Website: lowes
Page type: order-tracking
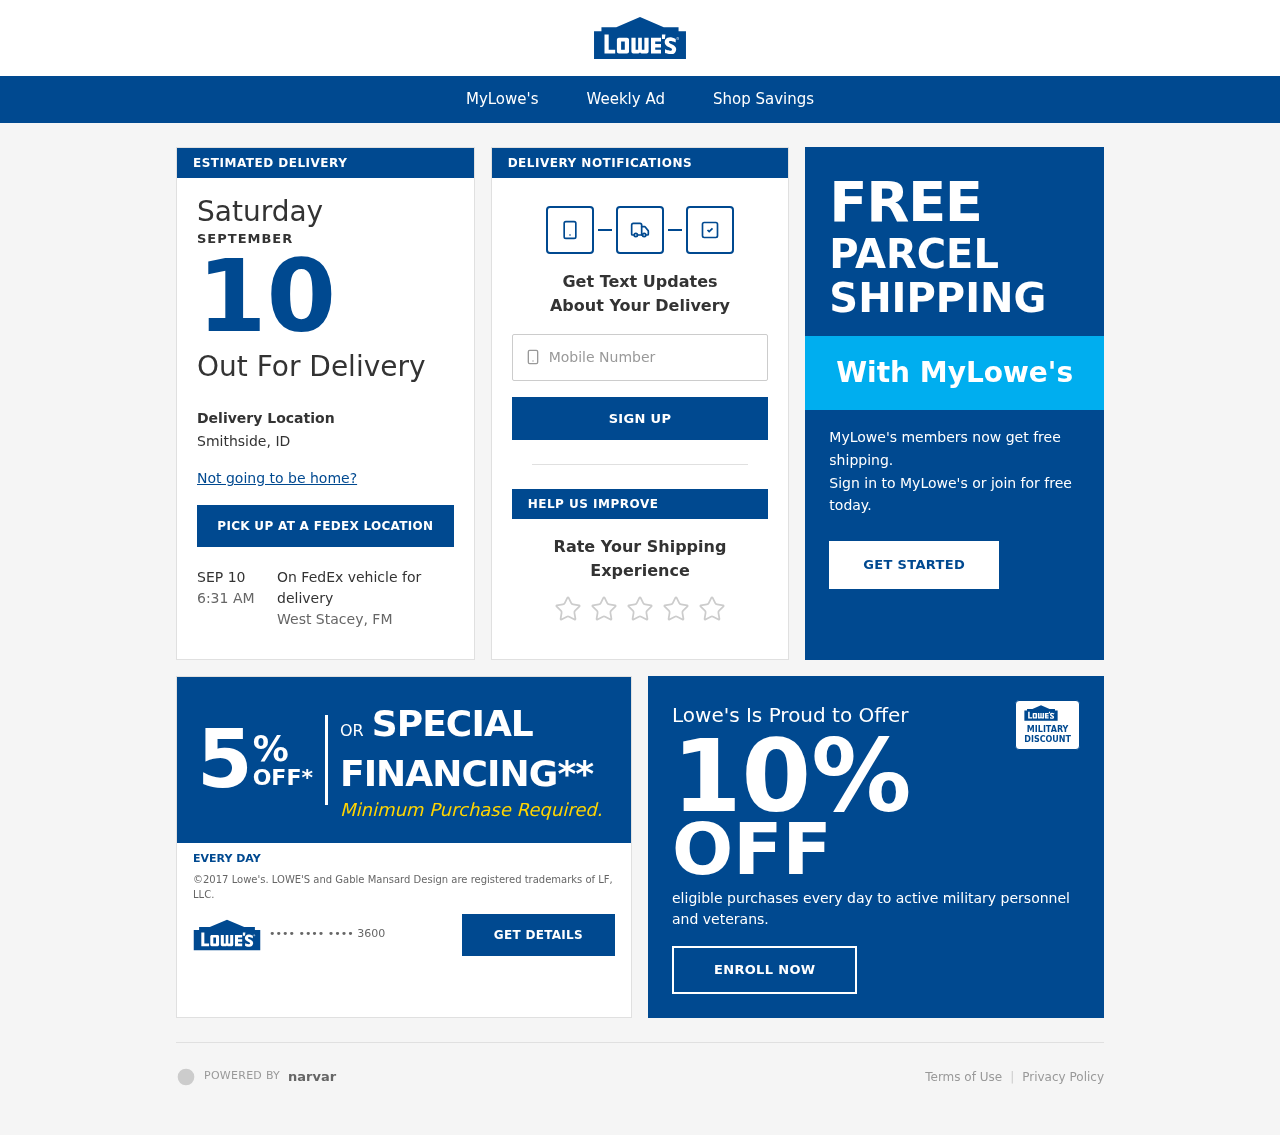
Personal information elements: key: PII_CARD_LAST4
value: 3600
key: PII_PHONE
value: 9874964797
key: PII_CITY_STATE
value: Smithside, ID
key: PII_CITY_STATE2
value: West Stacey, FM
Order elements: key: ORDER_DELIVERY_DATE
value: SEP 10
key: ORDER_DELIVERY_DATE
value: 6:31 AM
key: ORDER_DELIVERY_DATE
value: SEPTEMBER
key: ORDER_DELIVERY_DATE
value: Saturday
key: ORDER_DELIVERY_DATE
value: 10